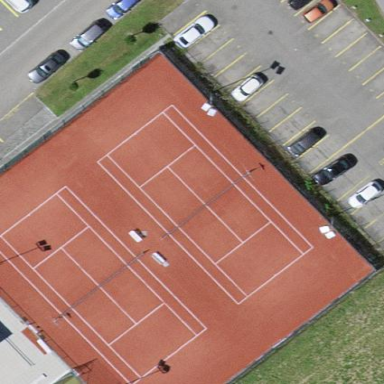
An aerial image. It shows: Tennis court on the leisure land pitch.